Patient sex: M
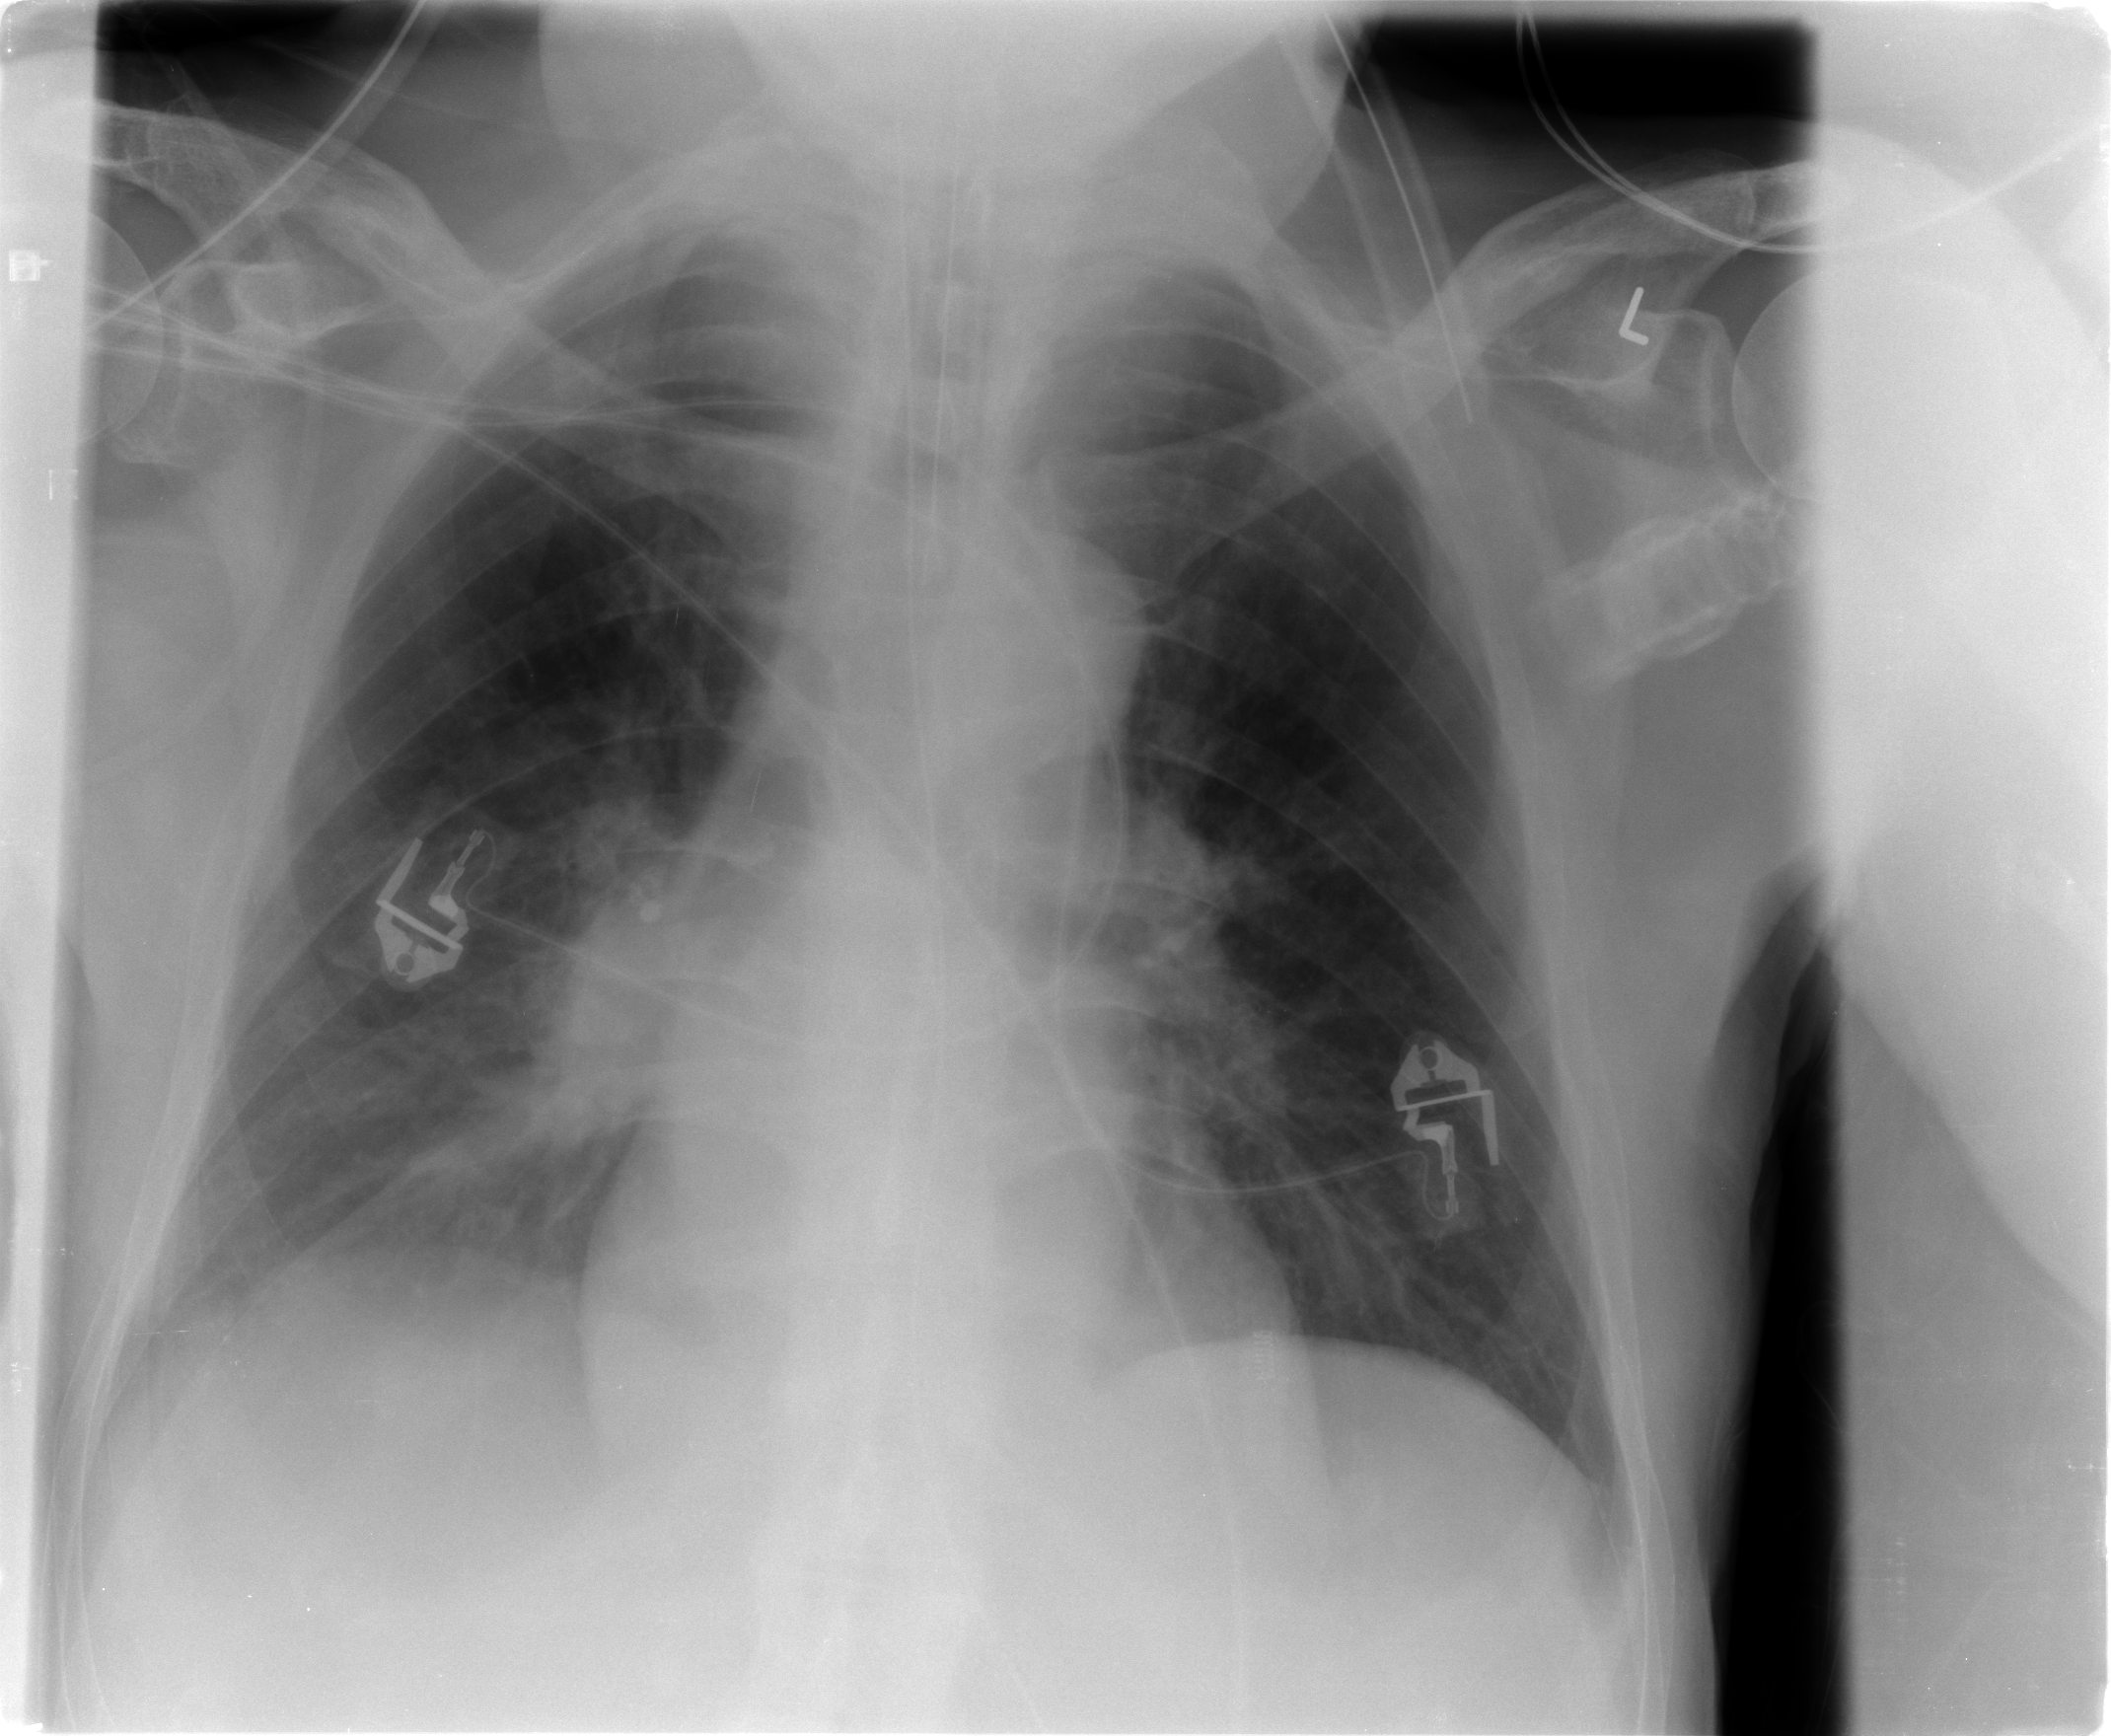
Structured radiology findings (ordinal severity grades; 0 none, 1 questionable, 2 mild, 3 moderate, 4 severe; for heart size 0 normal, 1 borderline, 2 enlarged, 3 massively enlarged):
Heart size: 0
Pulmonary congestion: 2
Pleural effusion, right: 2
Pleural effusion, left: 0
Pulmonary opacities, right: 3
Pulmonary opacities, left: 0
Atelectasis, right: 3
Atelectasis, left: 0